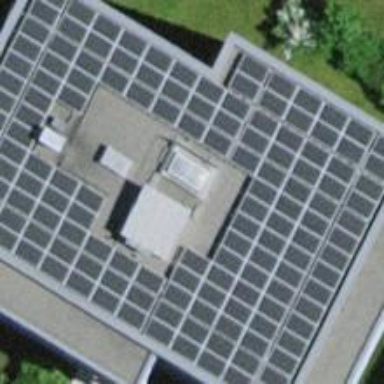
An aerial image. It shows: Solar power generator utilizing photovoltaic technology with solar photovoltaic panels.